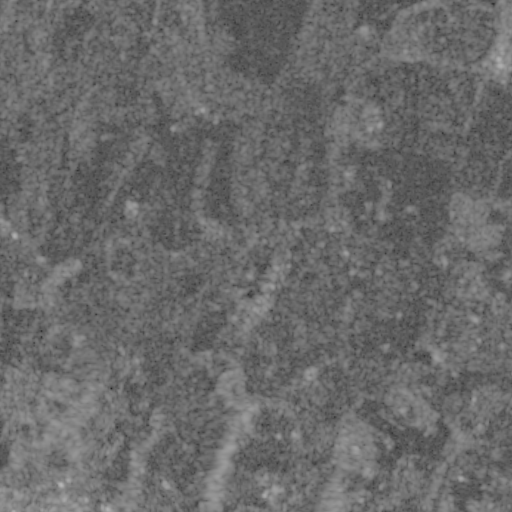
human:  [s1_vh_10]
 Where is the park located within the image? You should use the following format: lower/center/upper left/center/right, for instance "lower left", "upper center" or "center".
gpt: The park is located in the lower right of the image.
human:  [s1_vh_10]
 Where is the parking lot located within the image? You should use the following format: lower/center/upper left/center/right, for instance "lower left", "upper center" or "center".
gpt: The parking lot is located in the lower left of the image.
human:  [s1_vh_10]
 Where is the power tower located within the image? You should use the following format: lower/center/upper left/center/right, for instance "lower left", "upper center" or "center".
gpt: The power tower is located in the lower right of the image.
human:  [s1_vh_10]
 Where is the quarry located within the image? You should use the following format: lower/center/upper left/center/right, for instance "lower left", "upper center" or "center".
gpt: The quarry is located in the upper right of the image.
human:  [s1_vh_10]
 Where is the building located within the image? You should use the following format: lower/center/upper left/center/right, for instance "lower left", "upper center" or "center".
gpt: There is no building in the image.

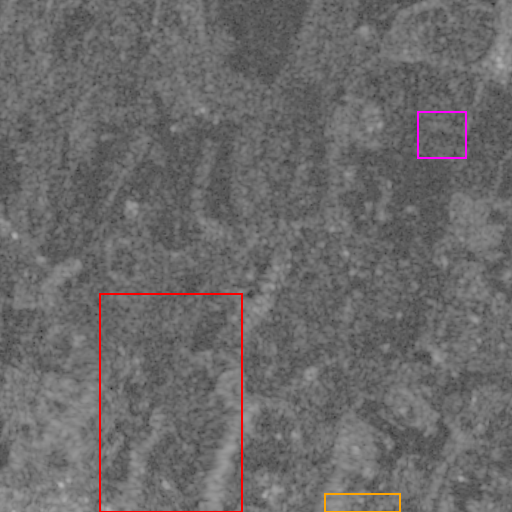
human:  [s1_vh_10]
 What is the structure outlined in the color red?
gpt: The structure outlined in red is a crop field.
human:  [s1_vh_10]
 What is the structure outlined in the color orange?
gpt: The structure outlined in orange is a park.
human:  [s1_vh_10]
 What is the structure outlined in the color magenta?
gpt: The structure outlined in magenta is a quarry.
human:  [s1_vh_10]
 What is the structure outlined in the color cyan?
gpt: There is no cyan outline.